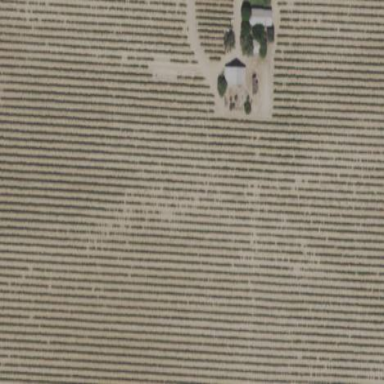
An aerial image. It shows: Vineyard growing grapes.